Question: I am getting my image as base 64 decoded string in my spring mvc application. e.g.
'''
data:image/png;base64,iVBORw0KGgoAAAANSUhEUgAABUUAAAkFCAYAAAD3GsjUAAAgAElEQVR4nOy9eXSb932vqc50fJs2Z+6ZOefeO2dmbm/aSW9ve+MmrZv2Nmmm7TROs7q2Yzl2HNWxtmihZNmSLMd24t=
'''
I am trying save it as a png image:
'''
byte[] imageByte = Base64.decodeBase64(base64encodedImage);
String directory = "D:\Image Capture\sample.png";
FileOutputStream outputStream = new FileOutputStream(directory);
outputStream.write(imageByte);
outputStream.flush();
outputStream.close();
'''
but it is saving my image as

I am not able to figure out the reason. This encoded image is obtained using canvas.toDataUrl in javascript. It opens in browser tab perfectly.
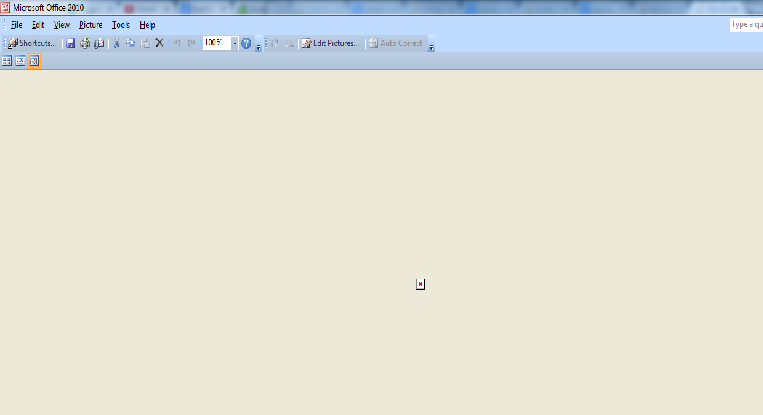
Answer: Finally I have figured out.
Answer on <URL> link helped.
The encoded Image I received:
'''
data:image/png;base64,iVBORw0KGgoAAAANSUhEUgAABUUAAAkFCAYAAAD3GsjUAAAgAElEQVR4nOy9eXSb932vqc50fJs2Z+6ZOefeO2dmbm/aSW9ve+MmrZv2Nmmm7TROs7q2Yzl2HNWxtmihZNmSLMd24t=
'''
The encoded image part starts after the phrase below:
'''
data:image/png;base64,
'''
I had to skip that string and then decoded image.
Also I have figured out from the same thread that the extra String shouldn't stop us from decoding.
In the same forum an approach is suggested that while converting encoded image user:
'''
InputStream stream = new ByteArrayInputStream(Base64.decode(image.getBytes(), Base64.DEFAULT));
'''
Refer to @Wand Maker's answer in the same thread.